Question: Zenity is used in many of my bash projects, but looking at the advanced features of YAD there are many reasons to switch. After some testing unfortunately I discovered there is no --imagelist option for the list type dialog. This is a major problem as most of my projects use imagelists.
The below example runs on zenity version 3.28.1
'''
#!/bin/bash
table=(~/image.png " " "Title1" " " "description1" "output1" ~/image.png " " "Title2" " " "description2" "output2" ~/image.png " " "Title3" " " "description3" "output3")
zenity --list --title="page title" --text="some random text" --imagelist --ok-label=Open --cancel-label=Home --print-column=6 --hide-column=6 --separator=' ' --width=600 --height=400 --column="Cover image" --column=" " --column="Name" --column=" " --column="details" --column="Folder" "${table[@]}"
'''
the dialog should look like this:
In this example ${table[@]} is an array that contains all the data for each row including the file-path to the image in column 1. Is there a way to do this in YAD?
I installed YAD and looked at all the help pages provided in terminal, also tried to run similar imagelist examples, but it seems to be not supported (syntax is mostly the same as YAD is a fork of zenity)
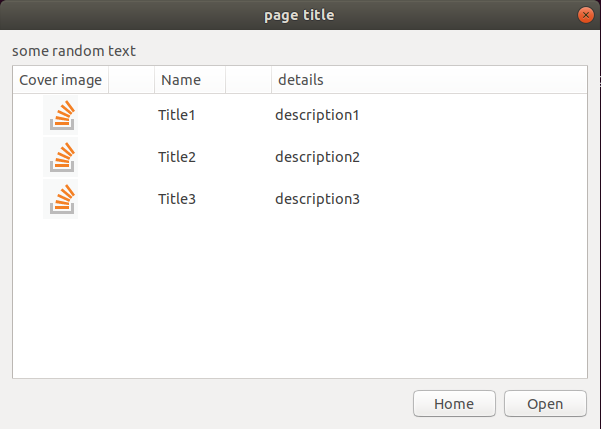
Answer: With yad the columns can have a type associated with them. In your case you want to use the ':IMG' type for the first column, and the other two can remain as plain text.
'''
table=(
~/image.png "" "Title1" "" "description1" "output1"
~/image.png "" "Title2" "" "description2" "output2"
~/image.png "" "Title3" "" "description3" "output3"
)
yad --list --title="page title" --text="some random text" --imagelist --print-column=6 --hide-column=6 --separator=' ' --width=600 --height=400 --column="Cover image:IMG" --column=" " --column="Name" --column=" " --column="details" --column="Folder" --button="Home":1 --button="Open":20 --response=20 "${table[@]}"
'''
<URL>
That will set the exit code to 20 if you press Enter or click Open on a list item, as well as outputting "output1" or "output2" etc.
That said, I have been experiencing issues with the exit codes or output text not appearing correctly. The above example works fine for me, but if I change the the Open exit code to "25" instead of "20" it stops working. No idea why it behaves inconsistently.